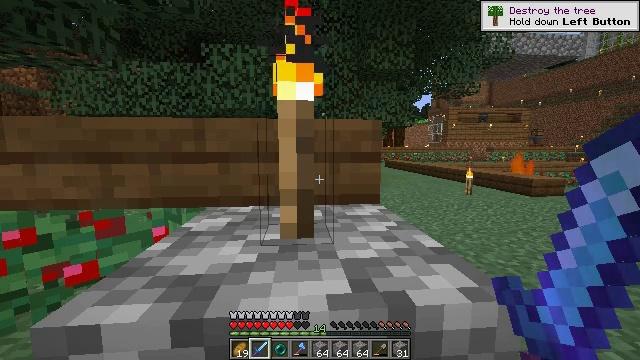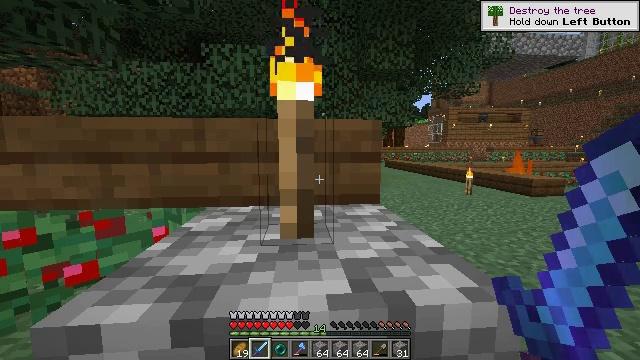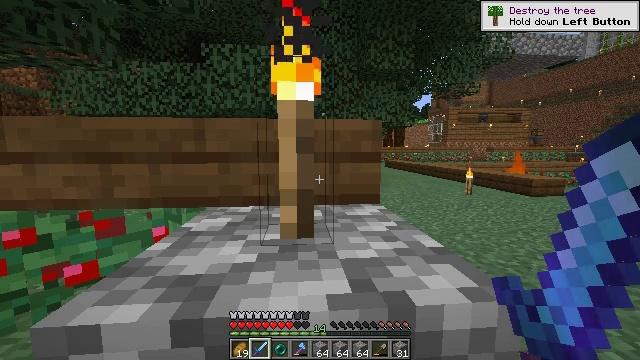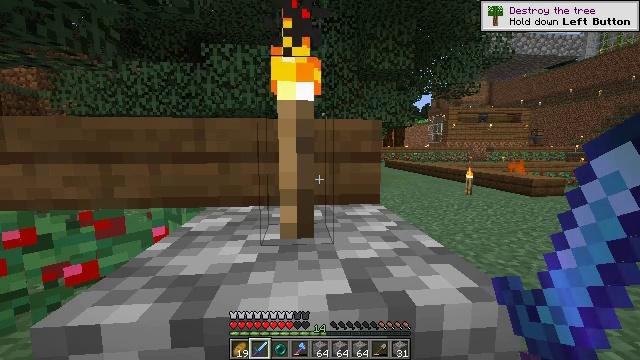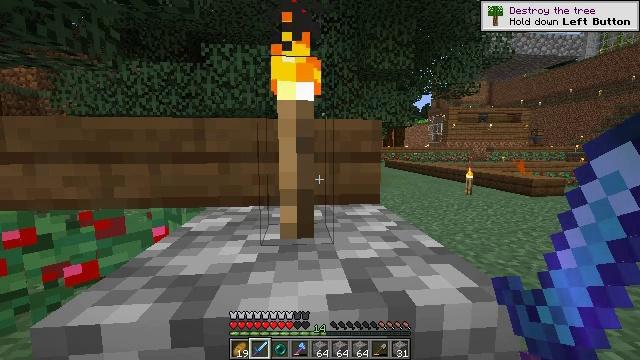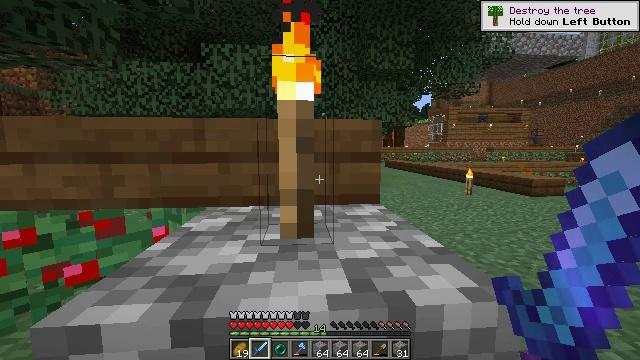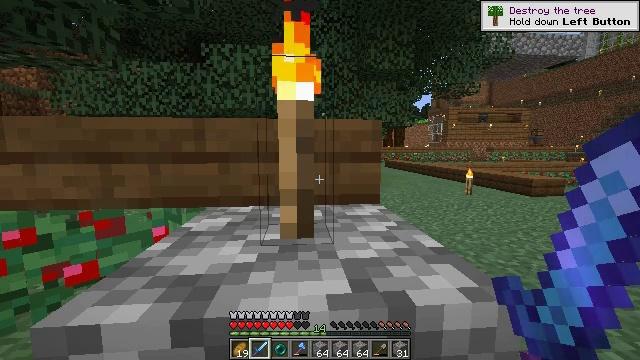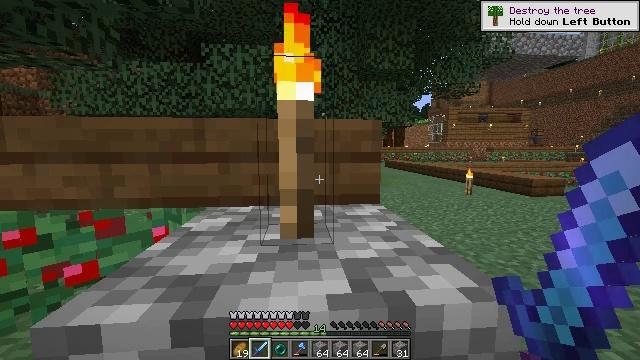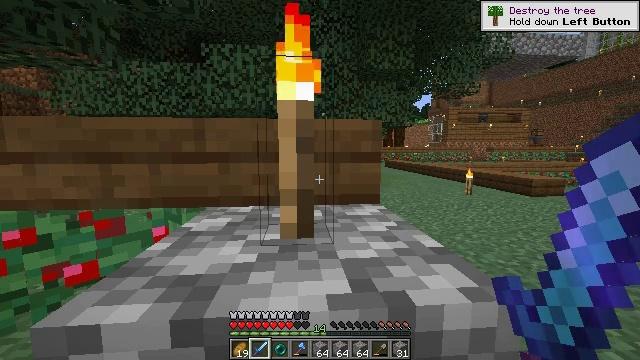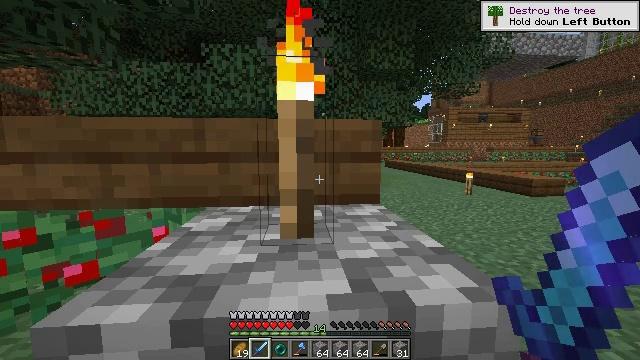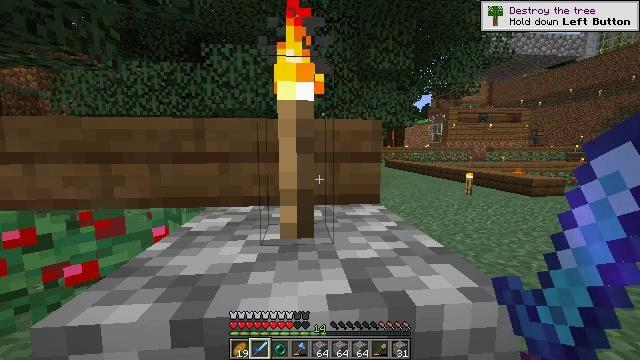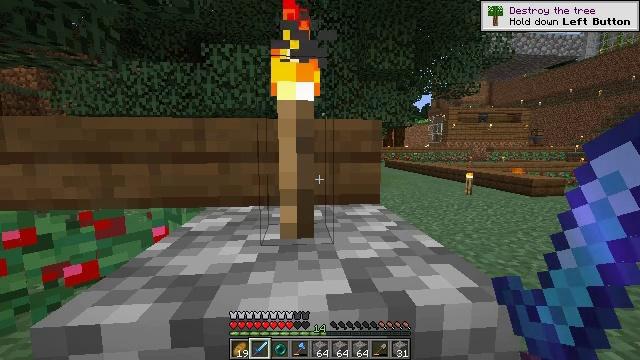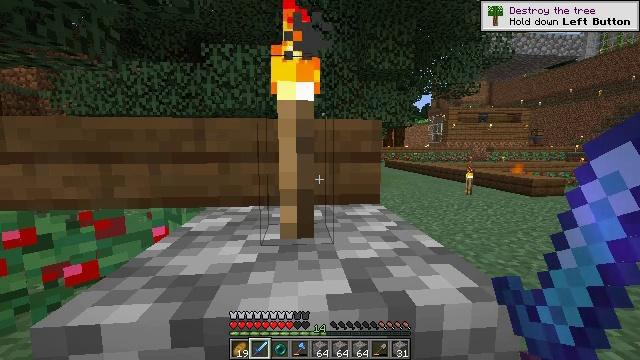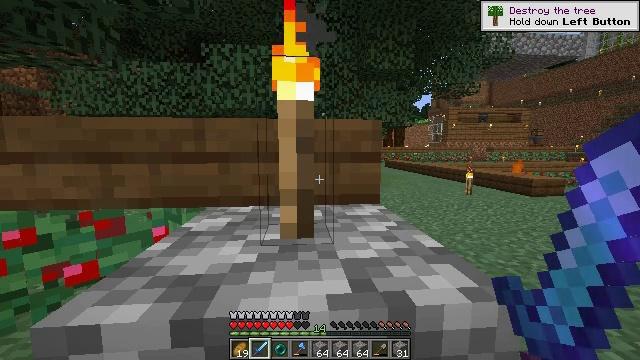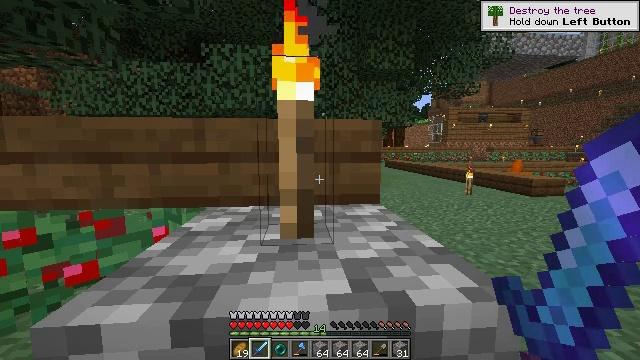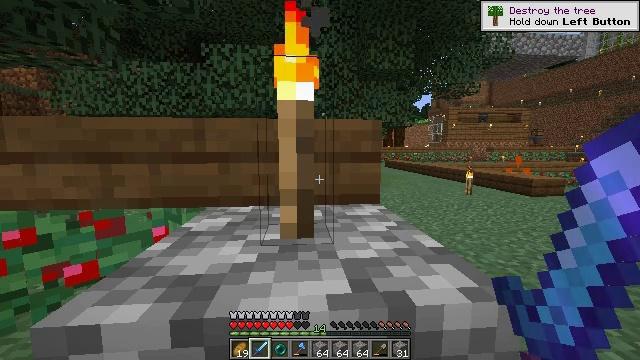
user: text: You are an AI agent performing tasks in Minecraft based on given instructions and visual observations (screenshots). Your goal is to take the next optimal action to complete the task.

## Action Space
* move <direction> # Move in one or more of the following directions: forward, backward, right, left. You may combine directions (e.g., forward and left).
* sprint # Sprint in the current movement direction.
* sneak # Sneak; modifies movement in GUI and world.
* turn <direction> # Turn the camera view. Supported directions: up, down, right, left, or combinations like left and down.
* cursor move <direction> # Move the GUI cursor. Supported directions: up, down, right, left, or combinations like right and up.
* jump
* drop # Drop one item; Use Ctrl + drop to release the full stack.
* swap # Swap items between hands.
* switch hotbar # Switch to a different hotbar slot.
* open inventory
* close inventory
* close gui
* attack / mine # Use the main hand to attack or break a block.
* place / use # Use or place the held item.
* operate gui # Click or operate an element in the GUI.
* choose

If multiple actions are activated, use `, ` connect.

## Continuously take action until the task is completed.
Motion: motion action
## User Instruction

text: Remove the torch from its spot.
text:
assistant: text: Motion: no_op
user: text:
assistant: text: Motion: no_op
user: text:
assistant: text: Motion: no_op
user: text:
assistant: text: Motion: no_op
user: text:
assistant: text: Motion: no_op
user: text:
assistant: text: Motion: no_op
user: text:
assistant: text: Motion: no_op
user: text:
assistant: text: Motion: no_op
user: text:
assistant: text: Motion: no_op
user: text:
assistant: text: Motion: no_op
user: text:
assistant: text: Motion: no_op
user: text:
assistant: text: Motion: no_op
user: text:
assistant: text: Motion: no_op
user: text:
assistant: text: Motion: no_op
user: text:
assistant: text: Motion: no_op
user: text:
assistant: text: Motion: no_op
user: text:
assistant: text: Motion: no_op
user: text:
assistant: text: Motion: no_op
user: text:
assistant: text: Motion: no_op
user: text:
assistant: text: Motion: no_op
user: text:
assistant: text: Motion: no_op
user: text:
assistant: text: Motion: no_op
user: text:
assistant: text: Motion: no_op
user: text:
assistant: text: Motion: no_op
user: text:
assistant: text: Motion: no_op
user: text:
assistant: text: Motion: no_op
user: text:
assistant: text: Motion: no_op
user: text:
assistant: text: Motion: no_op
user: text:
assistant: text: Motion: no_op
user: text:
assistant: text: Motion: no_op